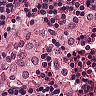
Metastatic tissue present: no